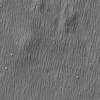
Label: not_dusty